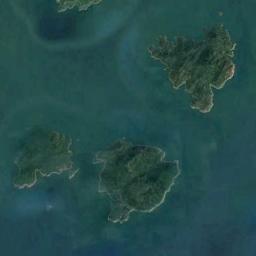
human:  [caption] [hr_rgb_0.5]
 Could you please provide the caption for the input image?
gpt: The island is surrounded by sea .

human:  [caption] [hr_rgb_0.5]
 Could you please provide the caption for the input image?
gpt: There are many islands of different shapes and sizes .

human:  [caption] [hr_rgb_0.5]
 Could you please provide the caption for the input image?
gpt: There are a group of green islands on the blue sea, And there are mountains with green vegetation on the island .

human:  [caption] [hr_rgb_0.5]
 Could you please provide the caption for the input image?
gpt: The three islands with dense vegetation are surrounded by light blue waters .

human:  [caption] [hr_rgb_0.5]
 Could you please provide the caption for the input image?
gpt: There are three green islands surrounded by green water .